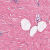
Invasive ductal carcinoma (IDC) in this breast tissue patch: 0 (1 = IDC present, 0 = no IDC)